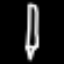
Label: pencil